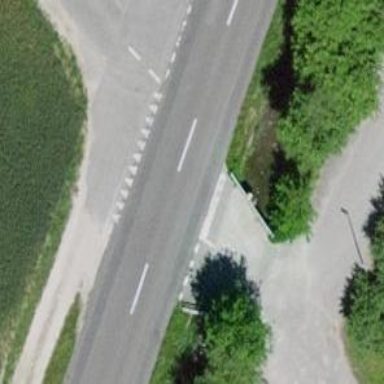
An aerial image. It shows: Asphalt track crossing bridge with grade 1 quality surface. The track is used for agricultural purposes.